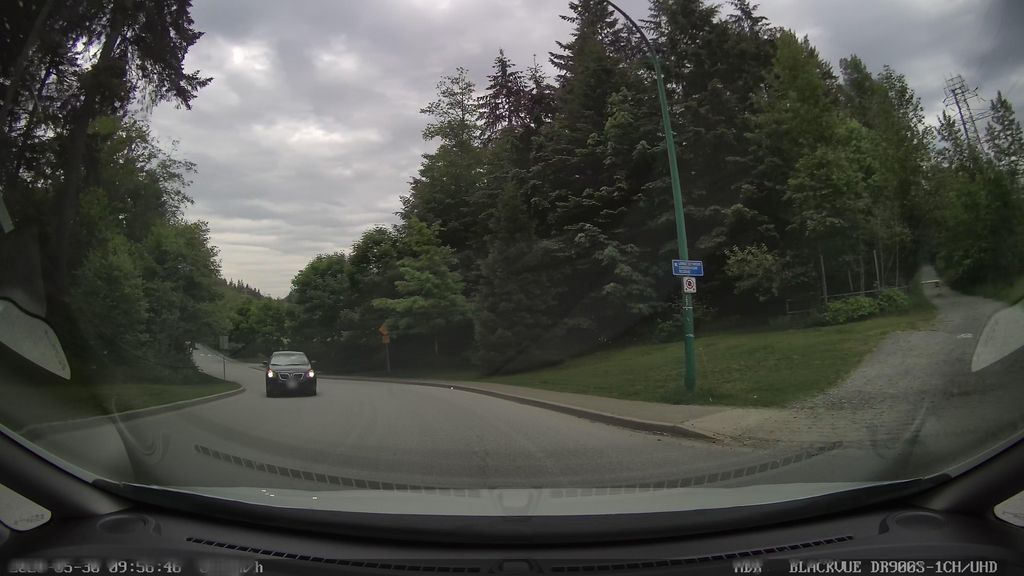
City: vancouver